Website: home-depot
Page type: customer-info-address
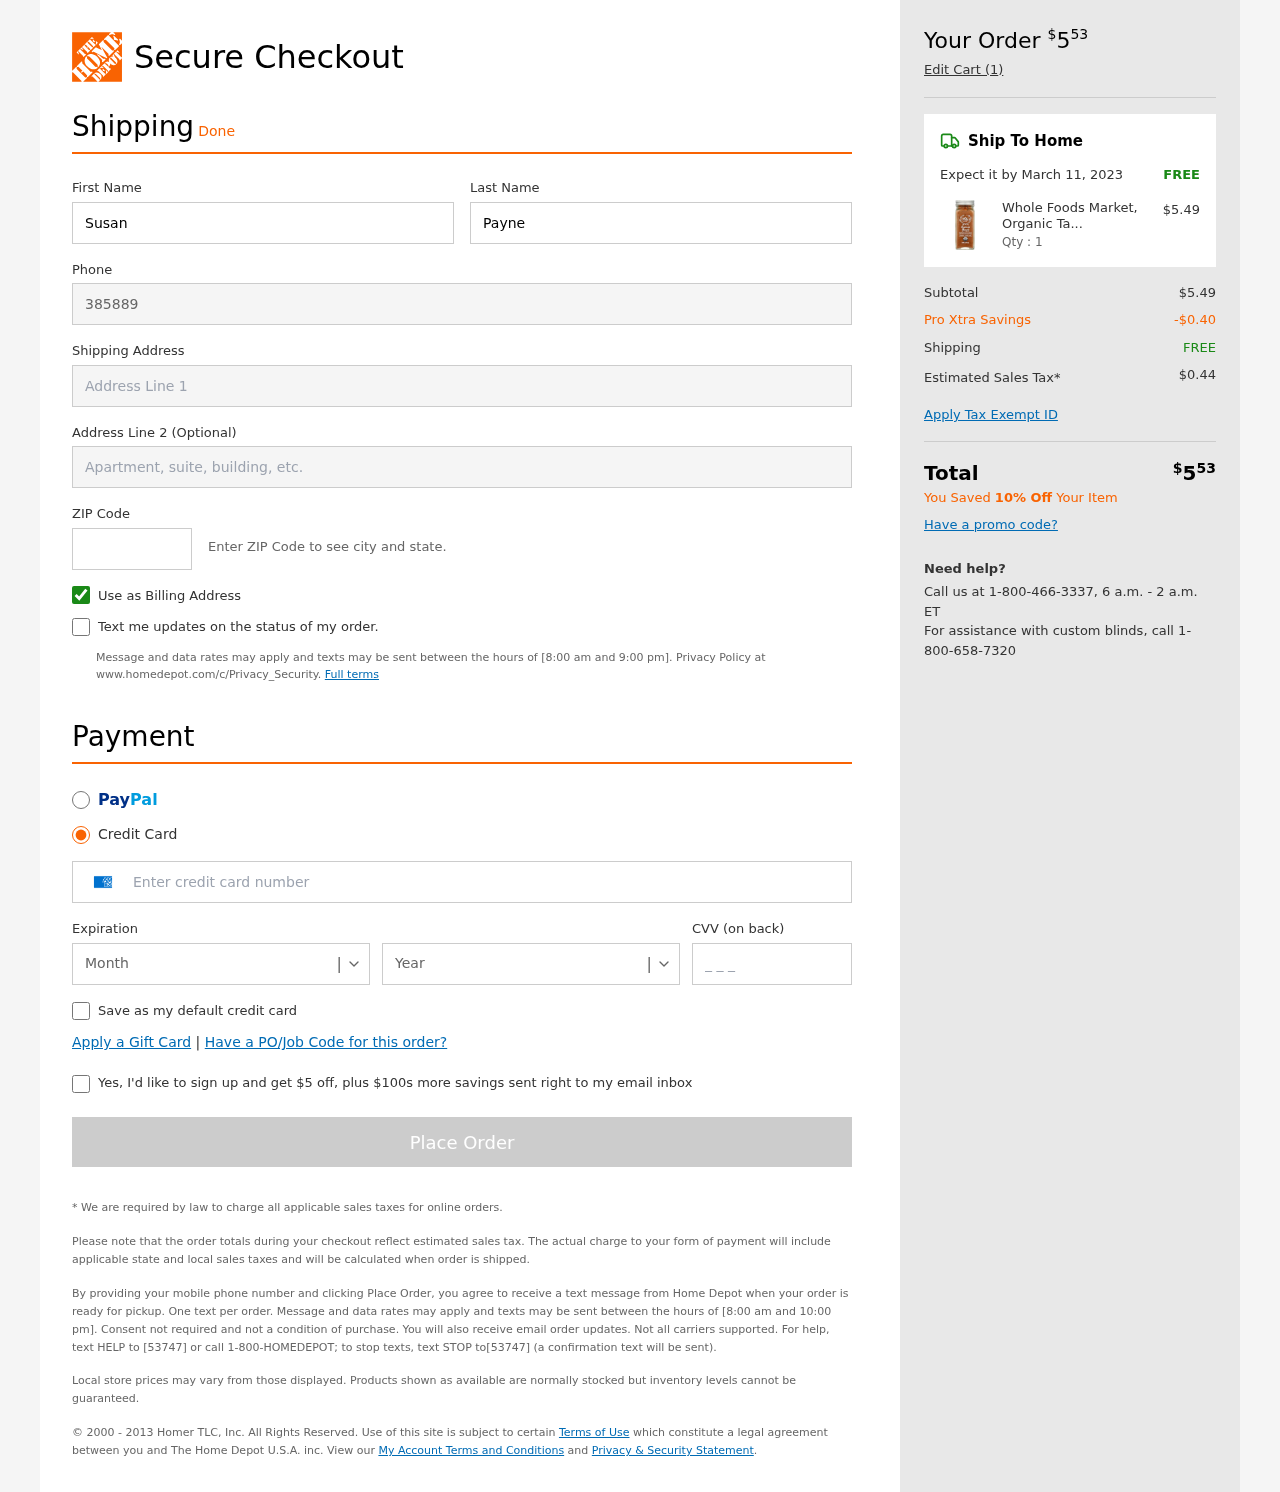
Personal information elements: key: PII_CARD_CVV
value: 7497
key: PII_CARD_EXPIRY_MONTH
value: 09
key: PII_CARD_EXPIRY_YEAR
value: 29
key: PII_CARD_NUMBER
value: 3467 8224 9093 424
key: PII_FIRSTNAME
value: Susan
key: PII_LASTNAME
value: Payne
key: PII_PHONE
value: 3858897681
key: PII_POSTCODE
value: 76104
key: PII_STREET
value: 2679 Jillian Unions
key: PII_STREET2
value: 58744 Matthew Bridge Apt. 229
Product elements: key: PRODUCT1_NAME
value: Whole Foods Market, Organic Tandoori Masala Seasoning, 2.08 oz
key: PRODUCT1_PRICE
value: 5.49
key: PRODUCT1_QUANTITY
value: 1
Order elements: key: ORDER_TOTAL
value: $553
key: ORDER_NUM_ITEMS
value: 1
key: ORDER_DELIVERY_DATE
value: March 11, 2023
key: ORDER_SHIPPING_COST
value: FREE
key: ORDER_SUBTOTAL
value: $5.49
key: ORDER_DISCOUNT
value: -$0.40
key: ORDER_SHIPPING_COST2
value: FREE
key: ORDER_TAX
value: $0.44
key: ORDER_TOTAL2
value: $553
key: ORDER_SAVINGS_MESSAGE
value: You Saved 10% Off Your Item